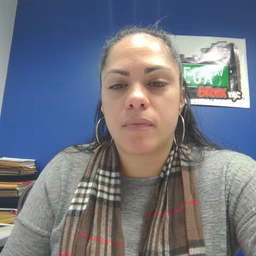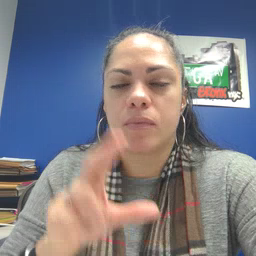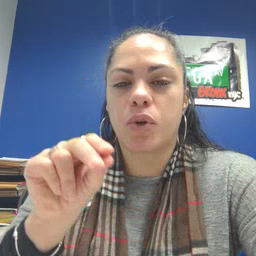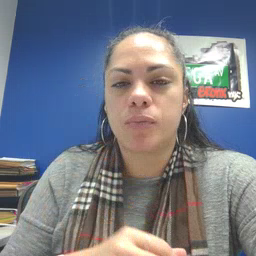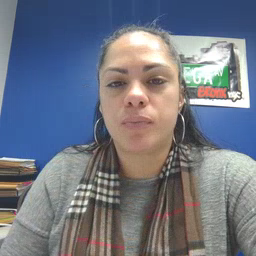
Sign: no